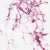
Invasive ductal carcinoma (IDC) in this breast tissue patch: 0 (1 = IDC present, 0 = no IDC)